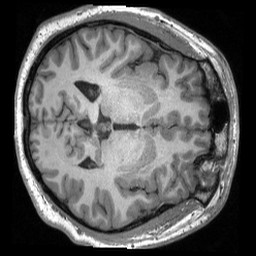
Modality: T1w
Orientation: axial
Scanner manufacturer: siemens
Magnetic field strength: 3 T
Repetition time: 2.3 s
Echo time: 0.00308 s